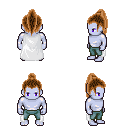
a pixel art fantasy rpg character, male body template, dark elf, purple skin, white cape, teal pants, brown long topknot hairstyle, four views (front, back, left, right), 2x2 character sprite sheet, small pixel art, hard edges, no anti-aliasing